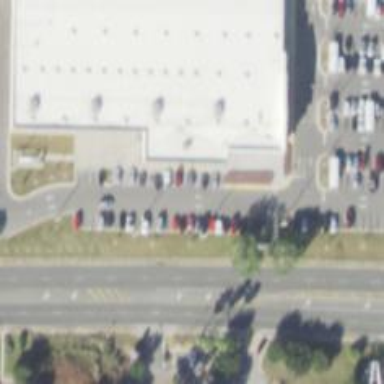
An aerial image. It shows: Parking space is available.